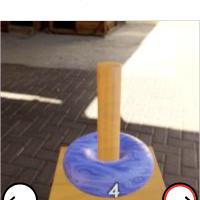
Task: sum
Answer: 4